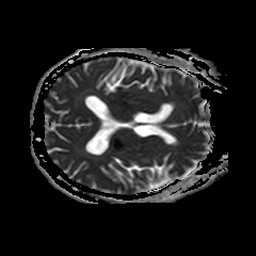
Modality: ADC
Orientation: axial
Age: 60
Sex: male
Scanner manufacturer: philips
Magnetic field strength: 3 T
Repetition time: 3.47 s
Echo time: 0.076 s